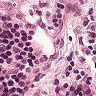
Metastatic tissue present: no